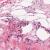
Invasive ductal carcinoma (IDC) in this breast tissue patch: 0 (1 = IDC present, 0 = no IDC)